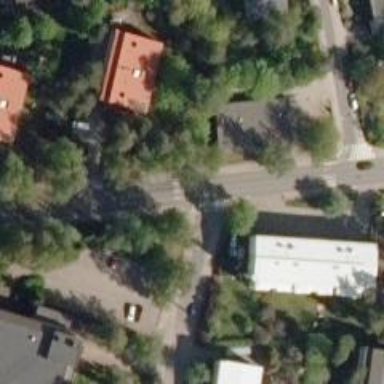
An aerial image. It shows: Road with "give way" sign.